Question: I am working on a project where I need to recognize colors in sequential order from an Image
I am new to openCv. Help needed. Image here

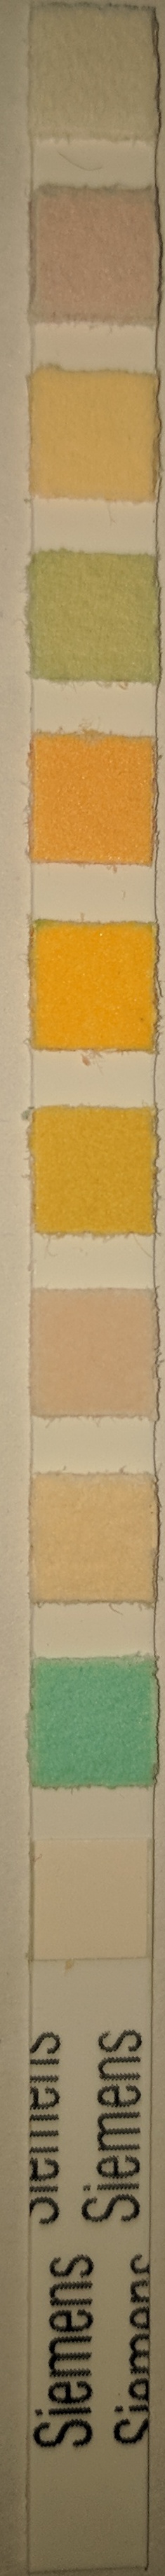
Answer: since I think that you have to recognize colors inside the squares, not all colours in the image, you should first of all detect all squares.
After that for each square it's so easy to recognize the colour since you can have the pixel value information in different color spaces (rgb, hsv and so on).
I can suggest you to read <URL> that you can find in the official documentation before to start, they can be really useful.